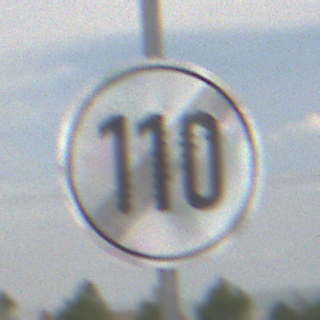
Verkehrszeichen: EndeGeschwindigkeit110
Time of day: Midday
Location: Outdoor (Nature)
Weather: PartlyCloudy
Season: NotSpecified
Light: Natural